Question: I have a problem to set a breakpoint on a javascript source file minified mapped on real sources with a source map file.
The problem can be demonstrated with <URL> website.
On this site, the imported script is 'jquery.min.js' which contains a '//# sourceMappingURL=jquery.js' directive.
This can be observed on chromium 37 debugger :

On that "real source file", i'm trying to setup a breakpoint on line '500', bug the breakpoint appears on line '6955'.
What is is wrong with this use case ? Is it possible to do this ?
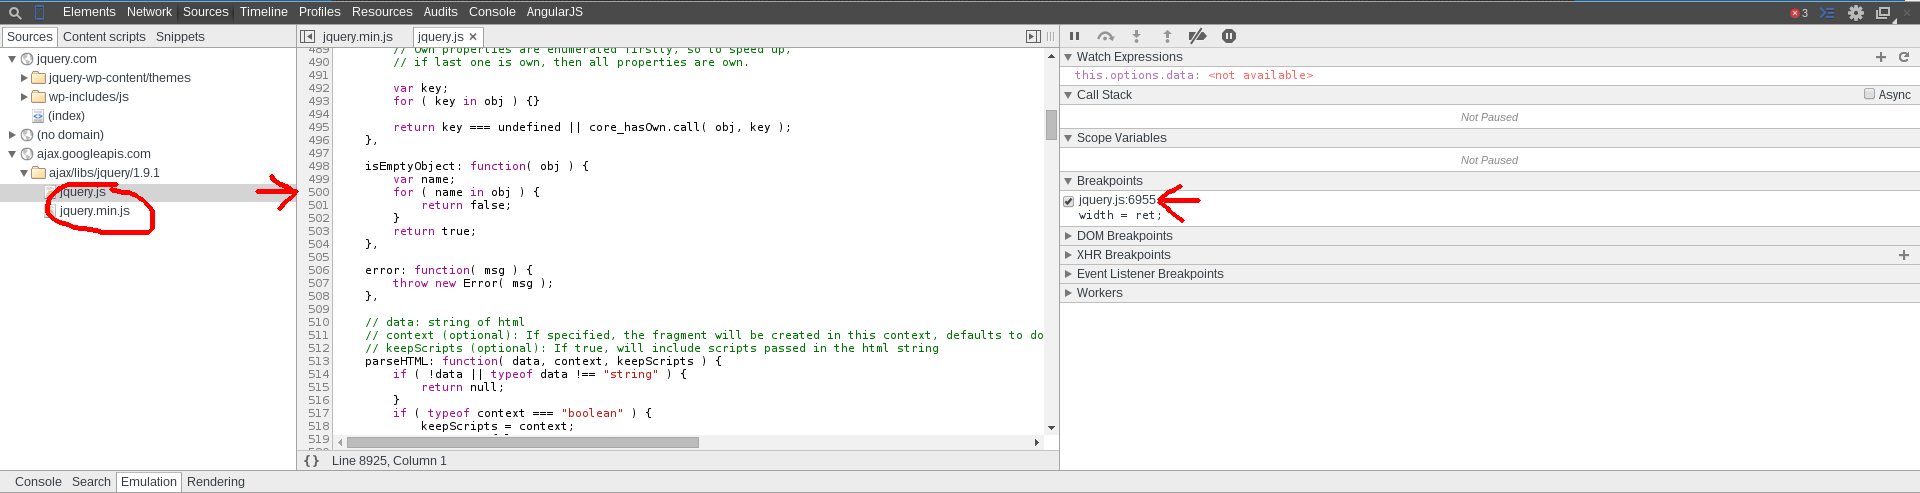
Answer: This could happen when the line you set breakpoint to does not have proper mapping to the compiled source code. I have checked and indeed this line is mapped to some weird (unexisiting) position in the jqeury.min.js file.
Consider filing this as a JQuery issue. Please note, however, that while in the most recent versions of jquery source map url is not included in the minified version by default, you can still download it from their site and check if this was fixed.